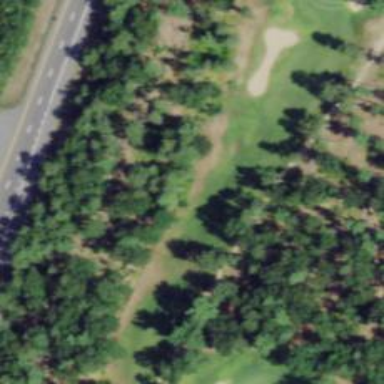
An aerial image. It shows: Golf tee.